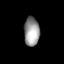
Tissue: lung
Cell type: Epithelial cells
Senescence score: 0.1884
Nuclear area (px): 440
Mean DAPI intensity: 150.45